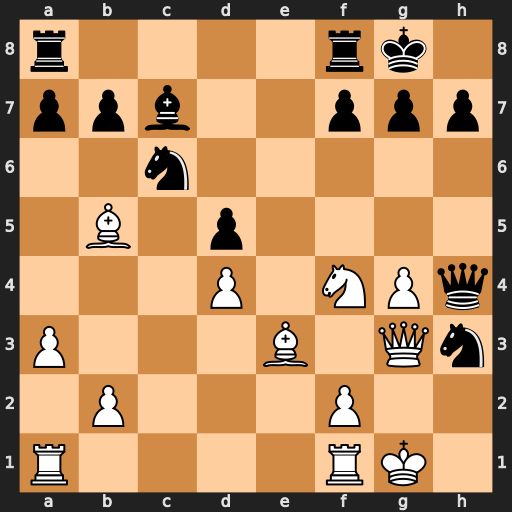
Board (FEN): r4rk1/ppb2ppp/2n5/1B1p4/3P1NPq/P3B1Qn/1P3P2/R4RK1
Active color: w
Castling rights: -
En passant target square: -
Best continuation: Qxh3 Qxh3 Nxh3